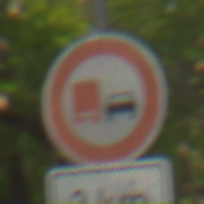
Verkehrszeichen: UeberholverbotKraftfahrzeuge
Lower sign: Entfernungsangaben2
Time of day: MorningAfternoon
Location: Outdoor (RoadRail)
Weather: Clear
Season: NotSpecified
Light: Natural